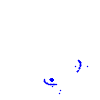
Particle: proton